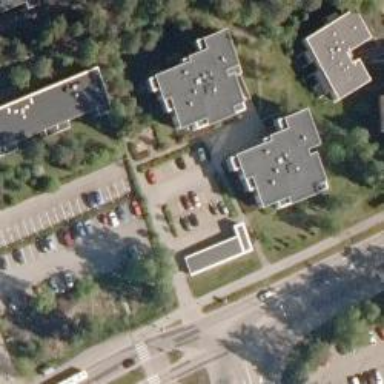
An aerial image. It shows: Residential area with apartments.